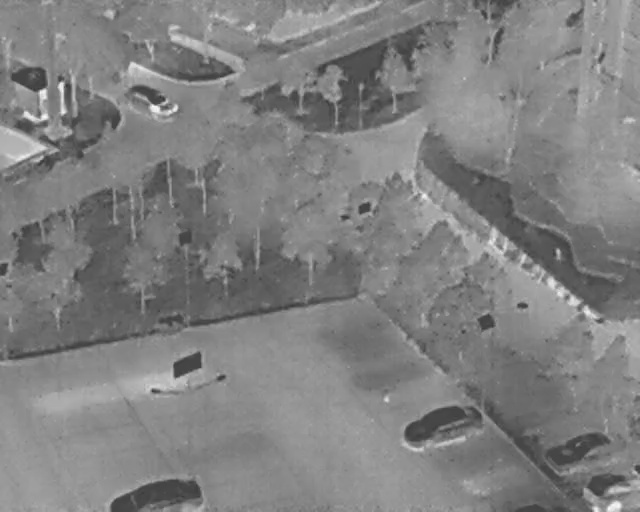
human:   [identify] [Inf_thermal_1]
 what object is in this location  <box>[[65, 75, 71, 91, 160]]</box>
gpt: <ref>1 large car at the bottom</ref>